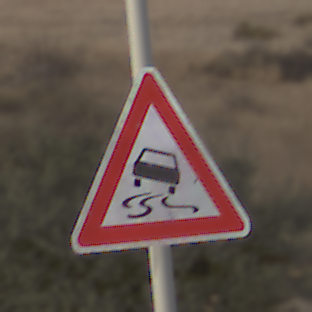
Verkehrszeichen: SchleuderOderRutschgefahr
Umgebung: Outdoor, RoadRail
Tageszeit: SunriseSunset
Wetter: PartlyCloudy
Licht: Natural
Jahreszeit: NotSpecified
Kontrast: LowContrast